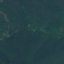
Label: Forest